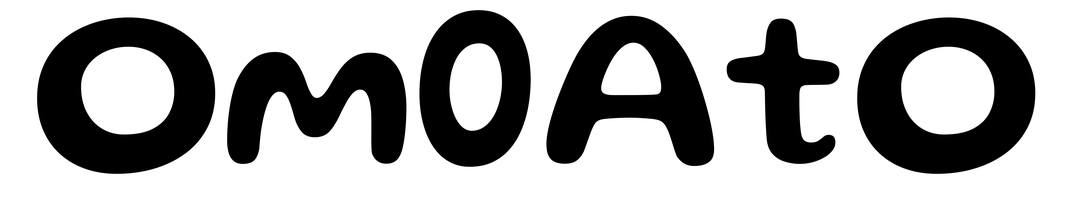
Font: Gluten_Medium